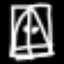
Label: chair